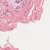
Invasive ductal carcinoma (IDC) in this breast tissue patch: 0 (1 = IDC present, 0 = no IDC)